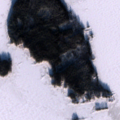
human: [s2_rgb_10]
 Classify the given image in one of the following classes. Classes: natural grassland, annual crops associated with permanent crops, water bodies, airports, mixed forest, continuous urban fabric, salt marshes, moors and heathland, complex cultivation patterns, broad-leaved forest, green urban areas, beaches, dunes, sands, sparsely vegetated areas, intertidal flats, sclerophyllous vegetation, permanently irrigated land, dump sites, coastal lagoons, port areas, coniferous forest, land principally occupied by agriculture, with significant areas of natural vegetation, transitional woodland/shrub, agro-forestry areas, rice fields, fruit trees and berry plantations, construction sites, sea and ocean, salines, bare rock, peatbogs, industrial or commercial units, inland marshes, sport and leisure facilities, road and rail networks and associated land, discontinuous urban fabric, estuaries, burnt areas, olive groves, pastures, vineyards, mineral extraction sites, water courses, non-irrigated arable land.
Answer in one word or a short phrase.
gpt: coniferous forest, sea and ocean